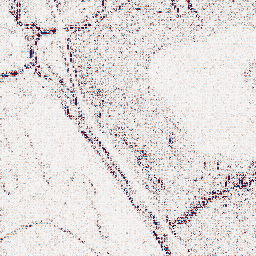
Category: wavelet
Decomposition family: wavelet_reverse_biorthogonal
Decomposition parameters: wavelet: rbio1.3
level: 1
Upsampling method: sinc_blackman
Upsampling parameters: scale: 2
kernel_size: 8
Upsampling scale: 2